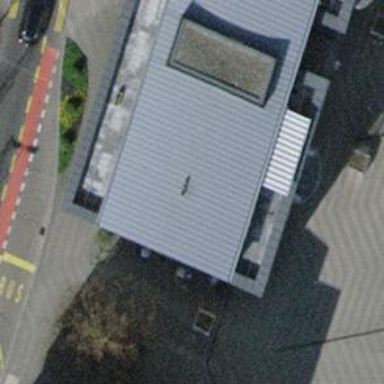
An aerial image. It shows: Cafe.